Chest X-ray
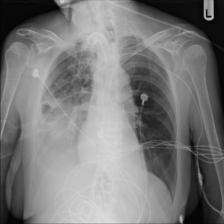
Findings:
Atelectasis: negative
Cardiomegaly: negative
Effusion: negative
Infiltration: negative
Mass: negative
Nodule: negative
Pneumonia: negative
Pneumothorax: negative
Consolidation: negative
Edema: negative
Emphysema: negative
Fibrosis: negative
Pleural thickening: negative
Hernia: negative